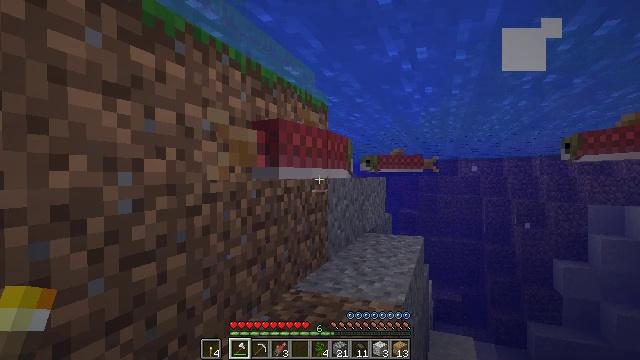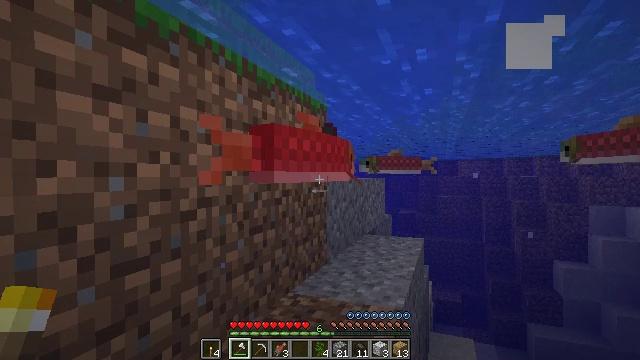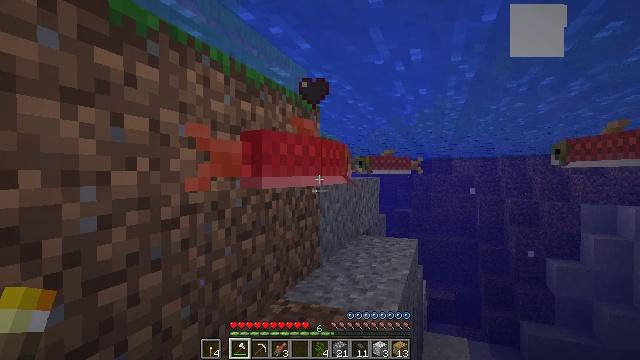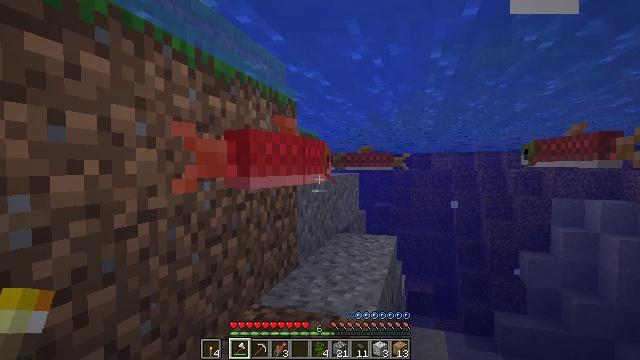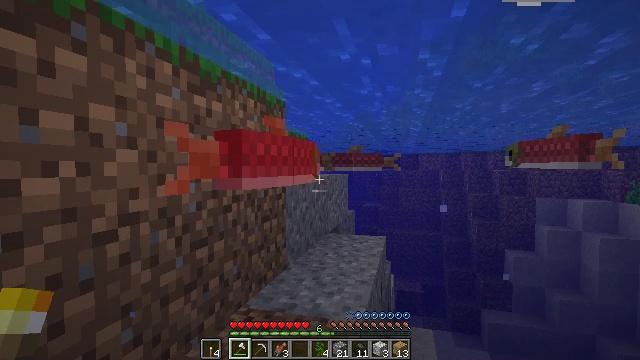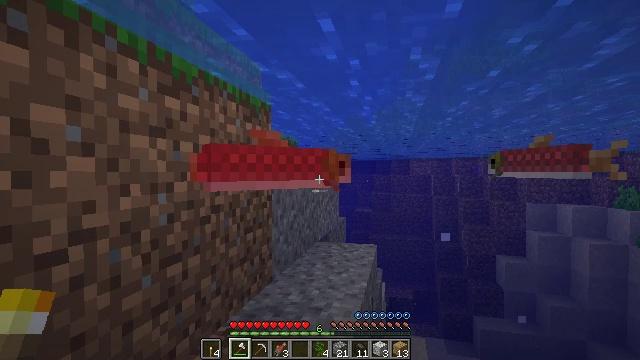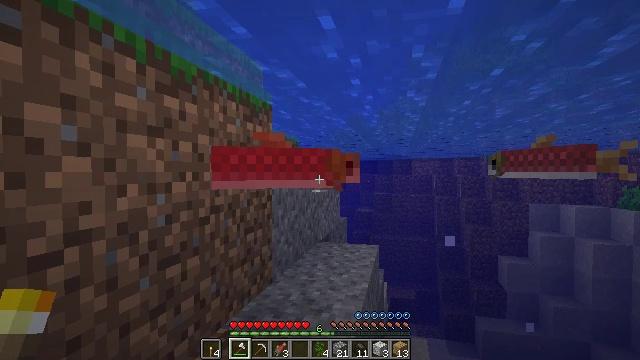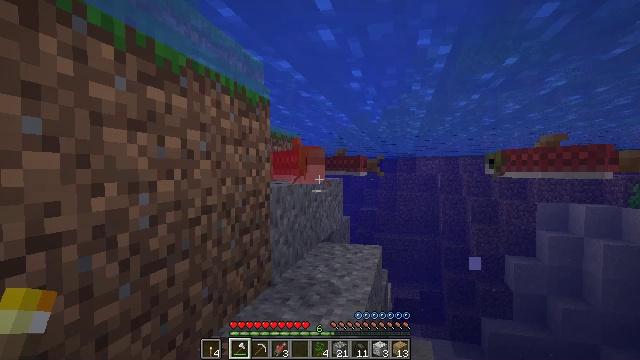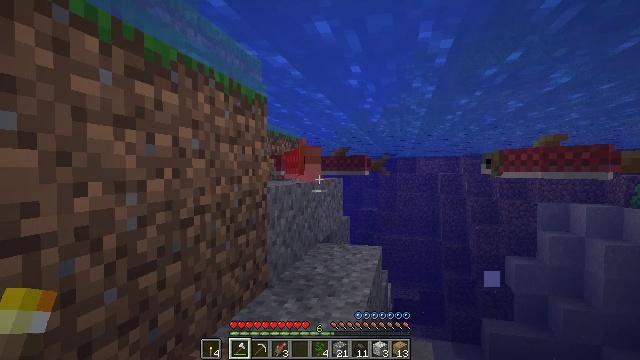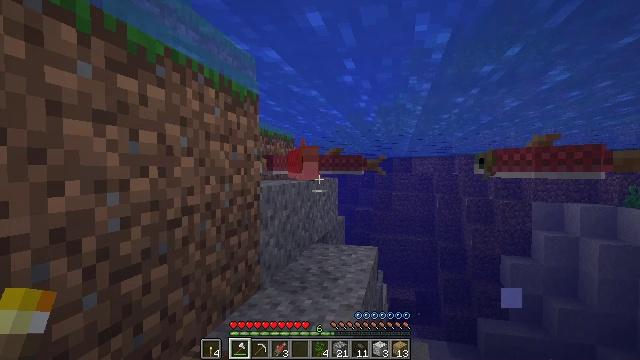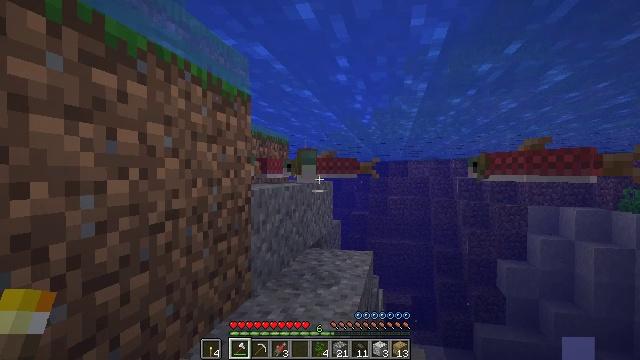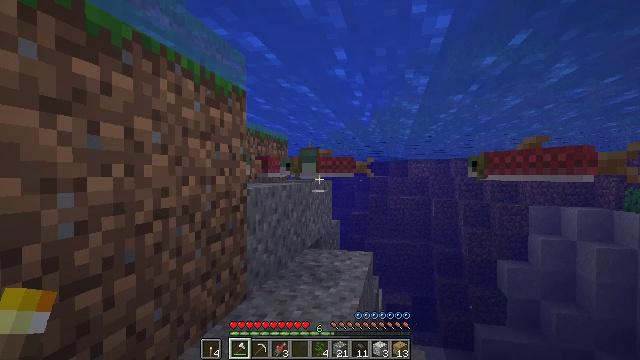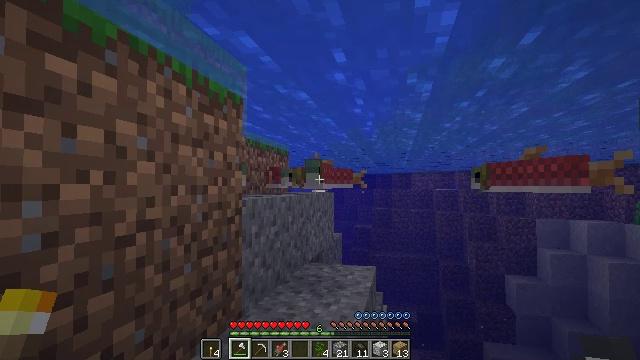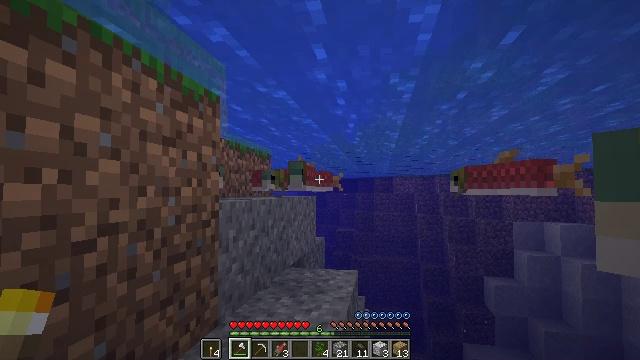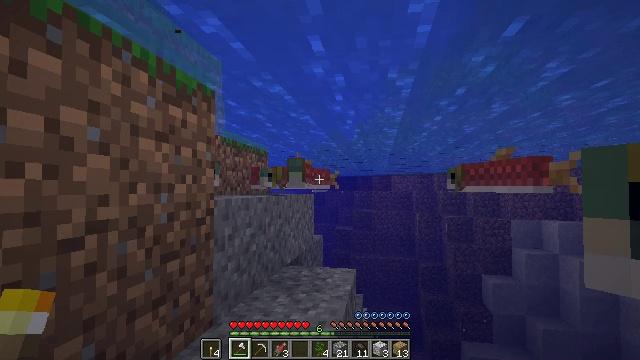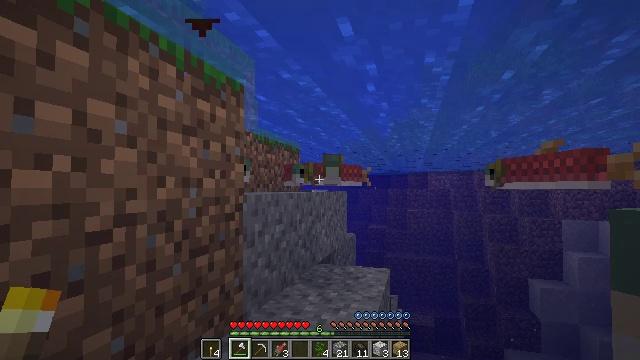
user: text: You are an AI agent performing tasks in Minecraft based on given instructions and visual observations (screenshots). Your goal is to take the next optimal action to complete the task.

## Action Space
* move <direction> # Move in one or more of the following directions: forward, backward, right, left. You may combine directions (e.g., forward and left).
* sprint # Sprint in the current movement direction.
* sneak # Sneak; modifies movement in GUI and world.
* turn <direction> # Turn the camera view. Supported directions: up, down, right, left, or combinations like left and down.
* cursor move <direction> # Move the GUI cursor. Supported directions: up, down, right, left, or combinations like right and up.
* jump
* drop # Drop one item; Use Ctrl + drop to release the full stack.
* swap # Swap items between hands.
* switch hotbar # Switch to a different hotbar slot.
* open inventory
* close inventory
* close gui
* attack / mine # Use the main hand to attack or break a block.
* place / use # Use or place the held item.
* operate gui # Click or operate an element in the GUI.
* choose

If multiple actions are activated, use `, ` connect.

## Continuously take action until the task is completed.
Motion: motion action
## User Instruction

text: Kill aquatic mobs.
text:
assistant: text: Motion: move forward
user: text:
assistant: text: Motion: move forward
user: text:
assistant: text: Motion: move forward, turn right and down
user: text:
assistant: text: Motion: move forward, turn right
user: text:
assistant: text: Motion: move forward, turn right
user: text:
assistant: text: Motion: move forward
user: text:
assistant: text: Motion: move forward
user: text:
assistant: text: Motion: move forward
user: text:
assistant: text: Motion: move forward
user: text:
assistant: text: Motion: move forward
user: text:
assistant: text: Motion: move forward
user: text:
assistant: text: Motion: move forward, turn up
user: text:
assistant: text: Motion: move forward, turn right, attack / mine
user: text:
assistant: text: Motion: move forward, attack / mine
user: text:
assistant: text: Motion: move forward, turn left, attack / mine
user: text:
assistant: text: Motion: move forward, turn left
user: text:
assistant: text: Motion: move forward
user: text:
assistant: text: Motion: move forward
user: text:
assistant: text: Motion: move forward
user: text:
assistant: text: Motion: move forward, turn down
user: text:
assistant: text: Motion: move forward
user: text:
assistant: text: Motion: move forward
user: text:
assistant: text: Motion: move forward, turn right and up
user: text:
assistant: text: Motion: move forward, turn right and up
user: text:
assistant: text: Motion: move forward, turn left and up, attack / mine
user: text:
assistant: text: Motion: move forward, attack / mine
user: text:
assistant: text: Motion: move forward, attack / mine
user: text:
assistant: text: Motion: move forward, attack / mine
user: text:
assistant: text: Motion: move forward
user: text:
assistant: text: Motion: move forward